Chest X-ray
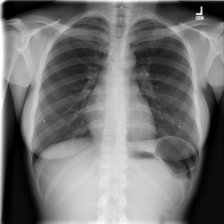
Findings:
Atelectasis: negative
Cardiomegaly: negative
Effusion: negative
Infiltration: negative
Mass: negative
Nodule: negative
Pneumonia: negative
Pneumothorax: negative
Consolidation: negative
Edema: negative
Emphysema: negative
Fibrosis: negative
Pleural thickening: negative
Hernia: negative